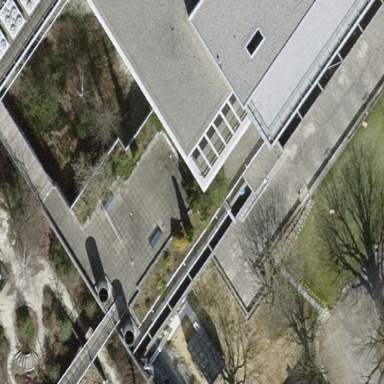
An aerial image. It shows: Hospital building.